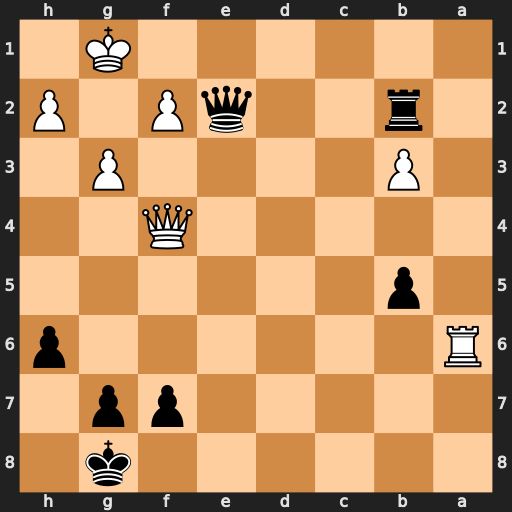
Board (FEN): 6k1/5pp1/R6p/1p6/5Q2/1P4P1/1r2qP1P/6K1
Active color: b
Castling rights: -
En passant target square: -
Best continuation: Rb1+ Kg2 Qf1+